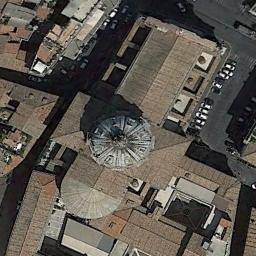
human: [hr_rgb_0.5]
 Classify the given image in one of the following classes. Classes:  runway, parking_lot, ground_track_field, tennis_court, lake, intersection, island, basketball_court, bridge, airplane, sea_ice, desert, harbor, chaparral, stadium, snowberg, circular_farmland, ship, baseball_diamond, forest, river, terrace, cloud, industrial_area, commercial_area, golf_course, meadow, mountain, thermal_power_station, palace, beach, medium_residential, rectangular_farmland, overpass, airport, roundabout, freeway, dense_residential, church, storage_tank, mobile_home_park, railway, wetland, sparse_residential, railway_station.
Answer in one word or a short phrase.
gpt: church